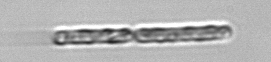
Label: Dactyliosolen_fragilissimus